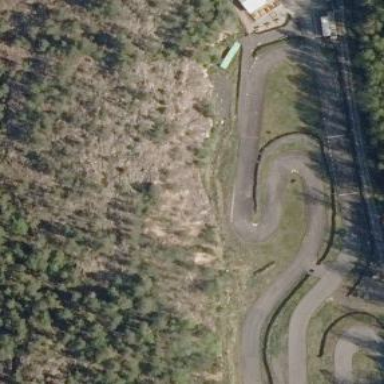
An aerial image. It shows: Paved raceway for karting sport.